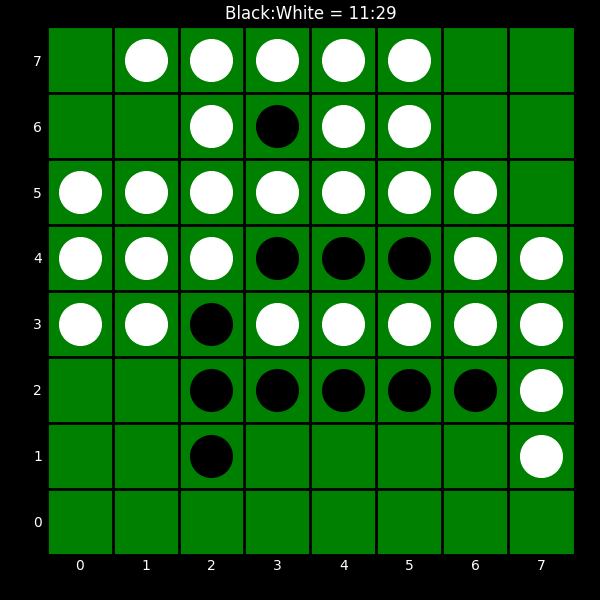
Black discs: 11
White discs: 29